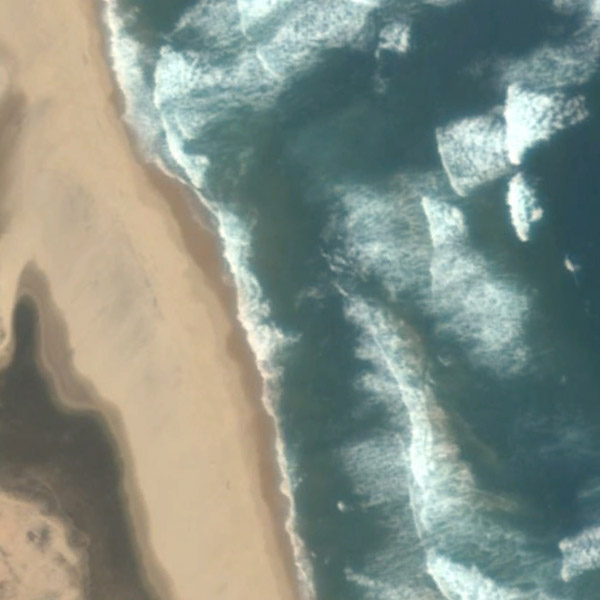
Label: Beach